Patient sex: M
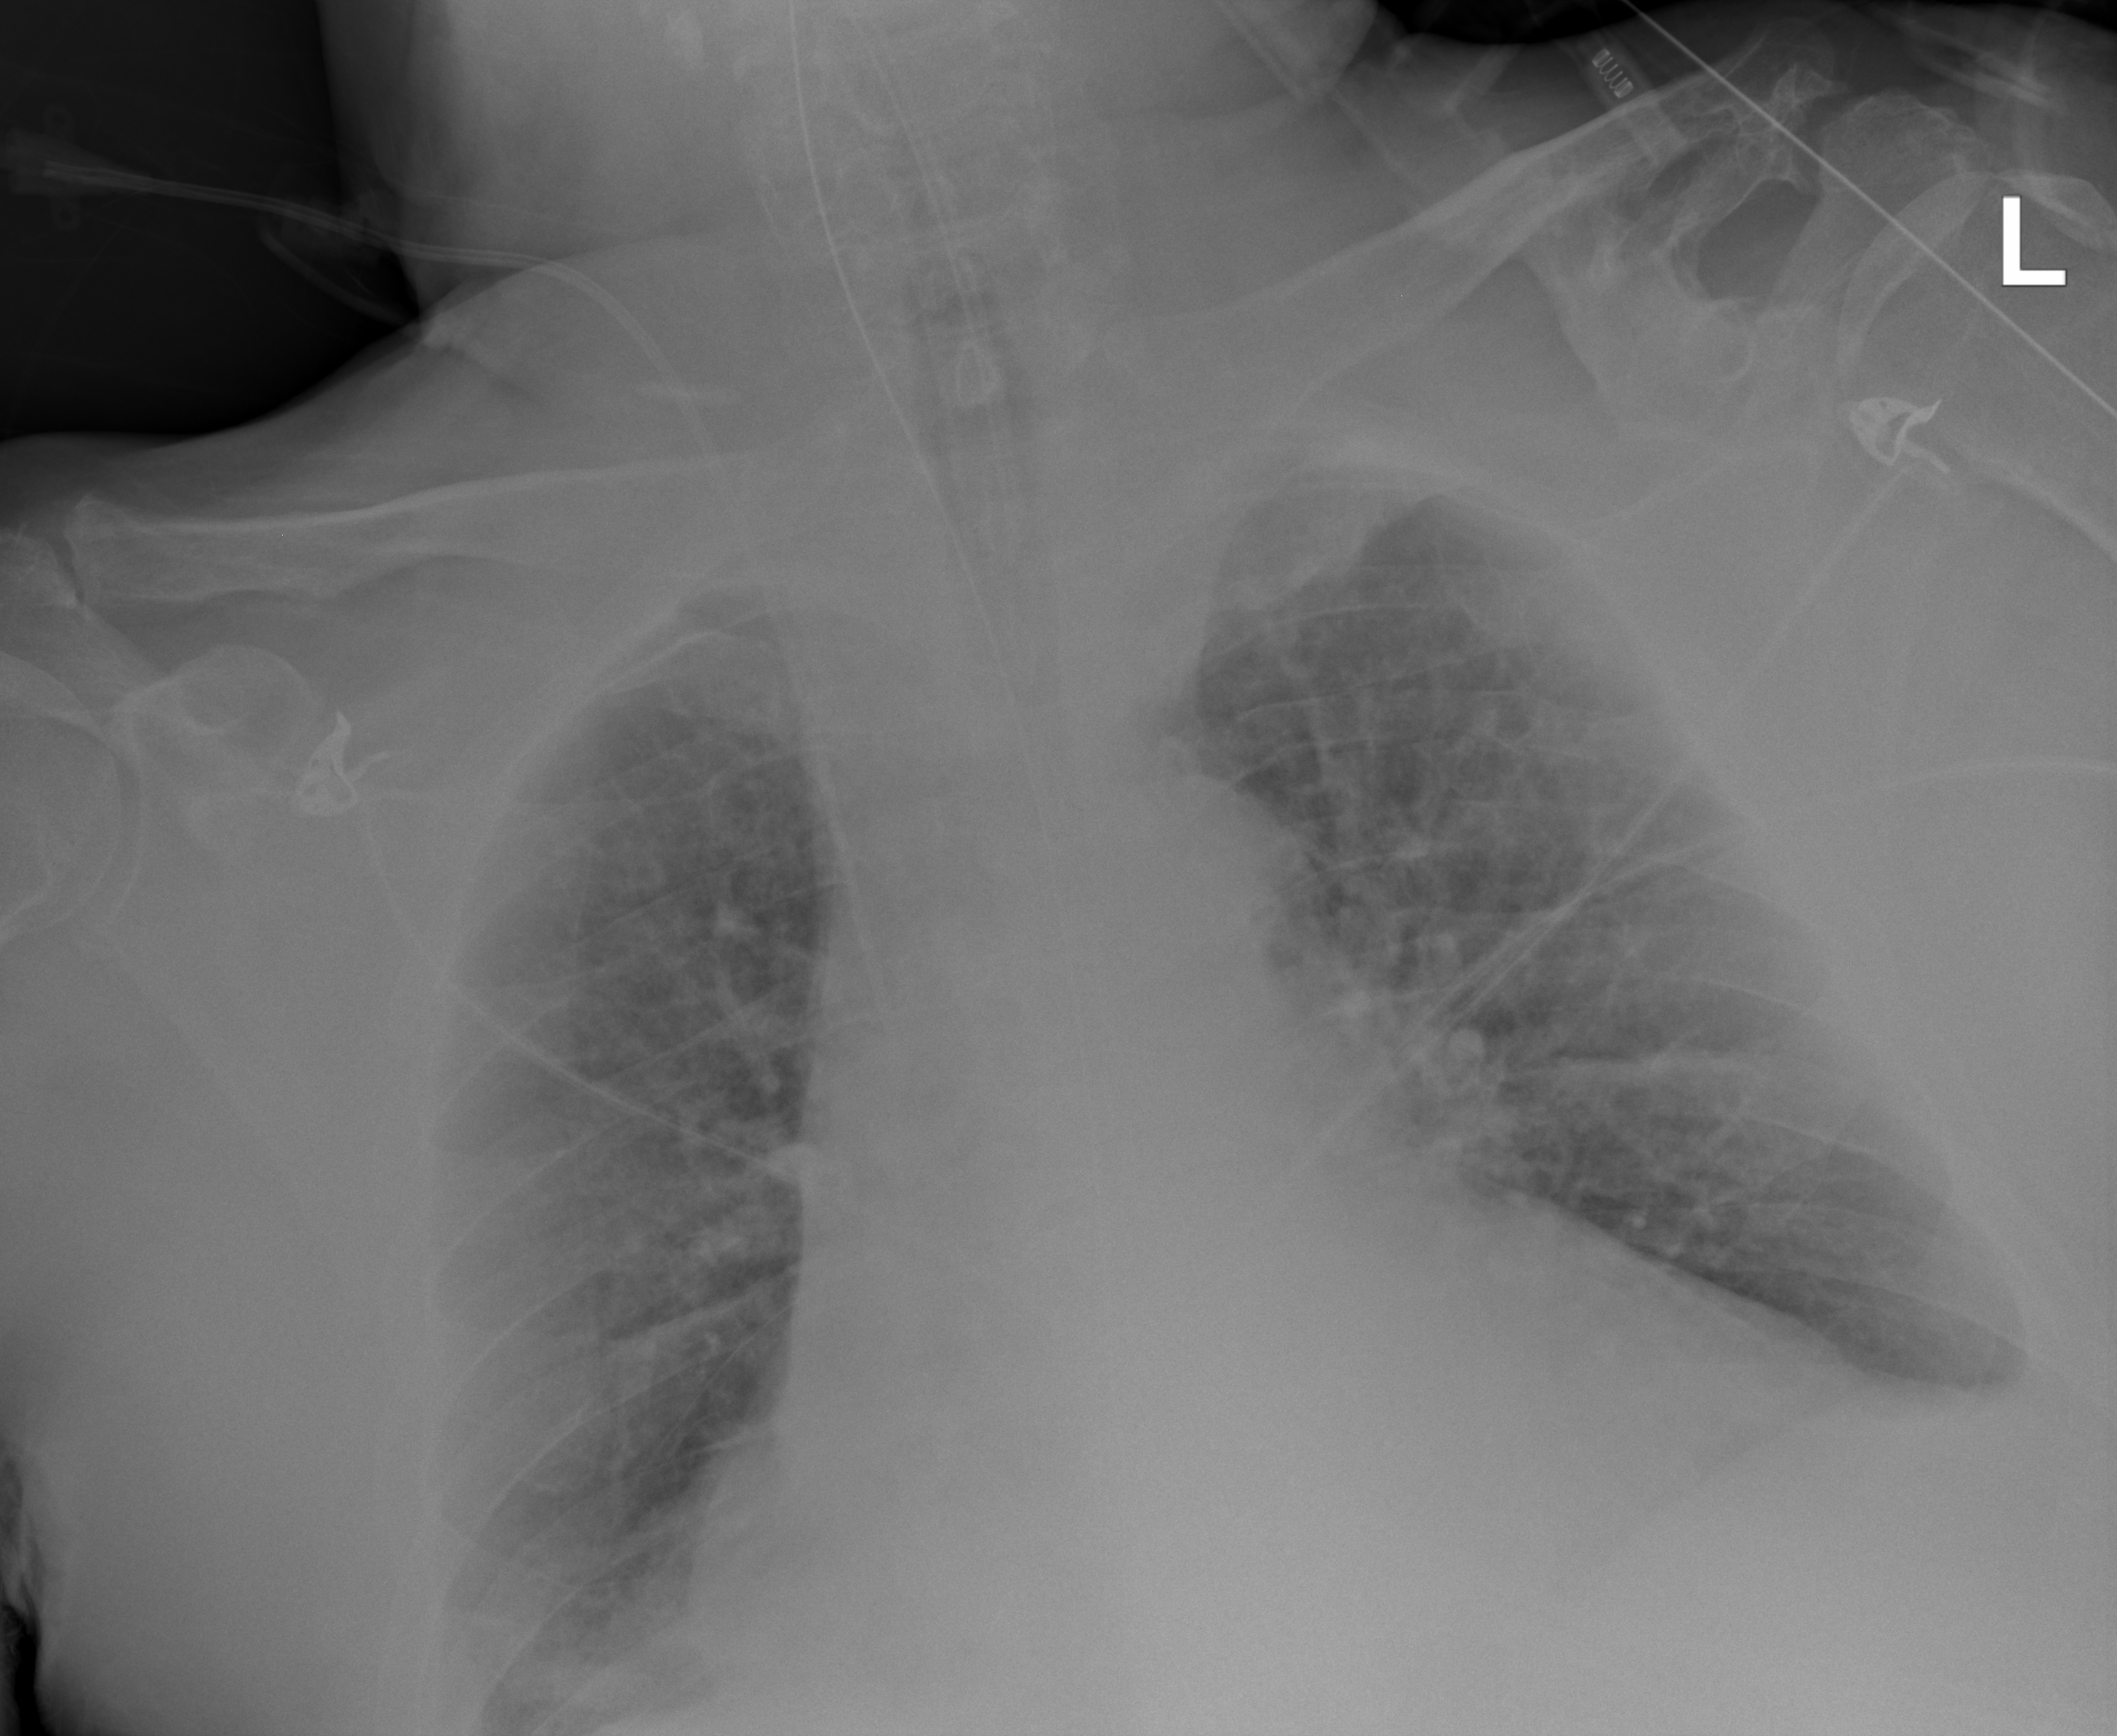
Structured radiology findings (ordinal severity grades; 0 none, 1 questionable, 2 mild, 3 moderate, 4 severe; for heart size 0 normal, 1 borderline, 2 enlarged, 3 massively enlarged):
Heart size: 2
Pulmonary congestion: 2
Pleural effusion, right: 2
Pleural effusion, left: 2
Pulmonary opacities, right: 2
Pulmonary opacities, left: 2
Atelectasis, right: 2
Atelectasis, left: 2